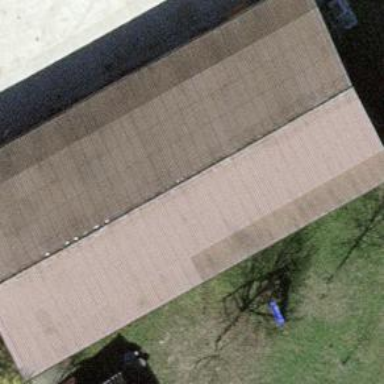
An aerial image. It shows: Gabled roof on farm auxiliary building.